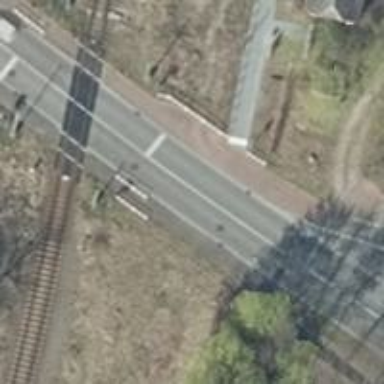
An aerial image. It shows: Railway level crossing.